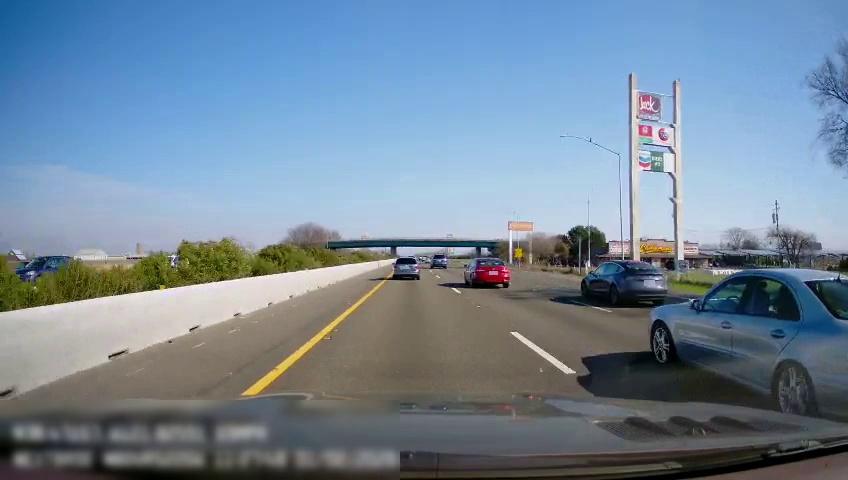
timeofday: Day
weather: Sunny
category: Drivable Space
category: Vehicles | SUV
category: Vehicles | SUV
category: Vehicles | SUV
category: Vehicles | Car
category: Vehicles | Car
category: Vehicles | SUV
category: Vehicles | Car
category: Lanes | Current Lane
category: Lanes | Current Lane
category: Lanes | Alternate Lane
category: Lanes | Alternate Lane
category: Traffic | Signs